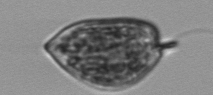
Label: Prorocentrum_micans